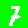
Digit: 7